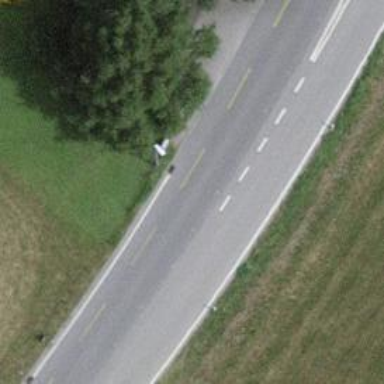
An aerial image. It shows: Primary highway with asphalt surface and designated cycle lane.